Question: I am making a simple game and stumbled upon this problem. Assume several points in 2D space. What I want is to make points close to each other interact in some way.
Let me throw a picture here for better understanding of the problem:

Now, the . I know how to do that.
At first I had around 10 points and I could simply check every combination, but as you can already assume, this is extremely inefficient with increasing number of points. What if I had a million of points in total, but all of them would be very distant to each other?
I'm trying to find a suitable data structure or a way to look at this problem, so every point can only mind their surrounding and not whole space. Are there any known algorithms for this? I don't exactly know how to name this problem so I can google exactly what I want.
If you don't know of such known algorighm, all ideas are very welcome.
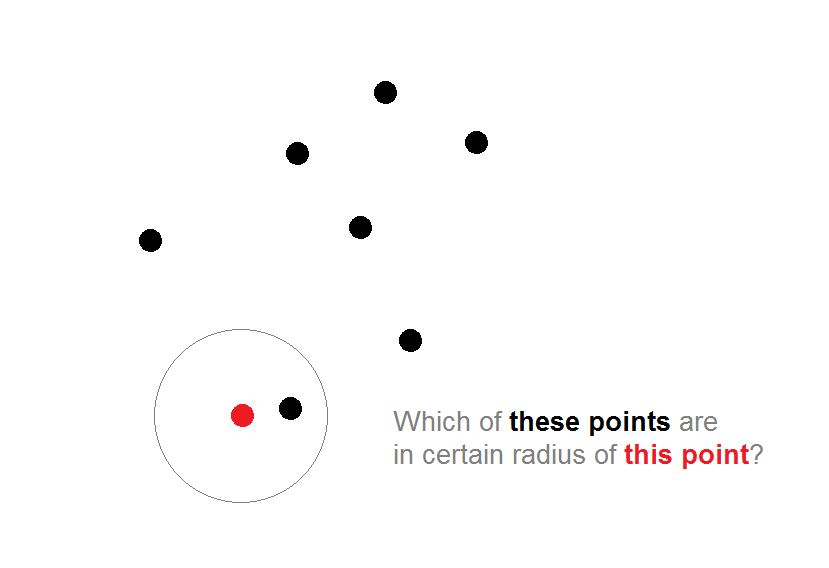
Answer: You're still going to have to iterate through every point, but there are two optimizations you can perform:
1) You can eliminate obvious points by checking if x1 < radius and if y1 < radius (like Brent already mentioned in another answer).
2) Instead of calculating the distance, you can calculate the square of the distance and compare it to the square of the allowed radius. This saves you from performing expensive square root calculations.
This is probably the best performance you're gonna get.